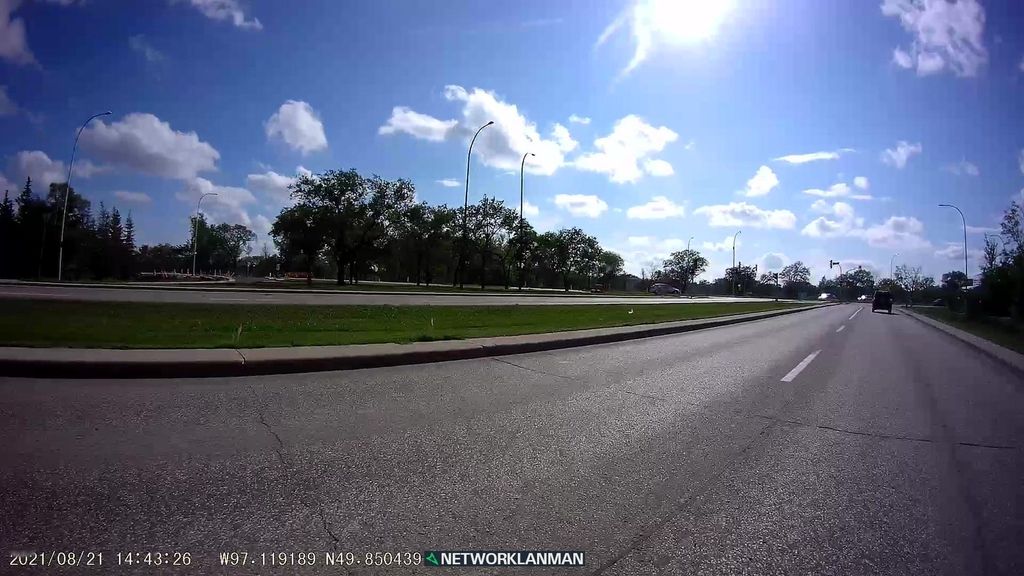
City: winnipeg